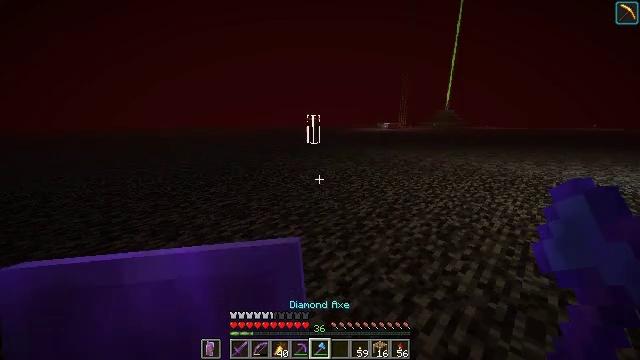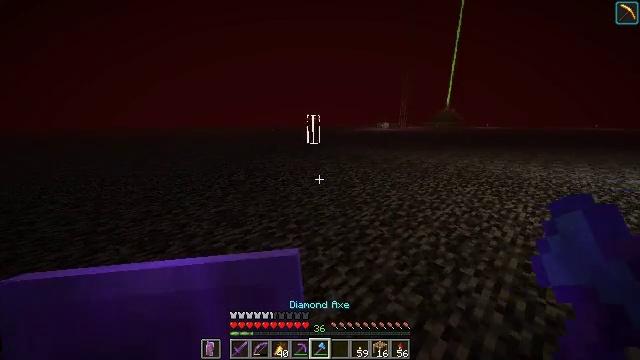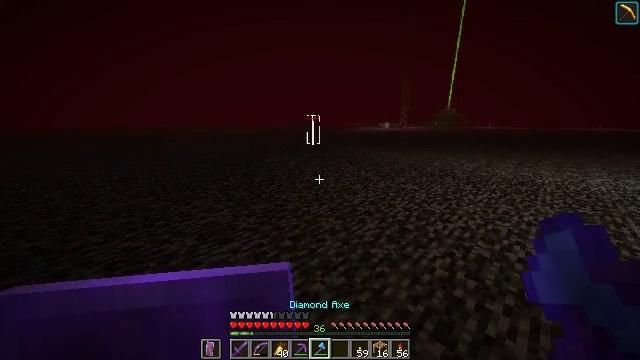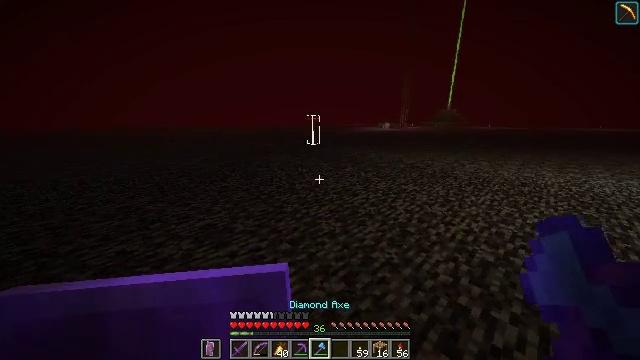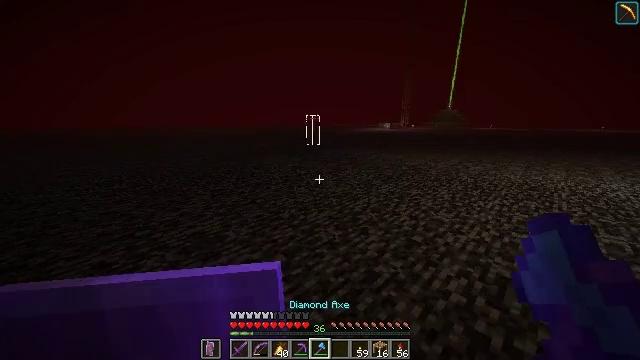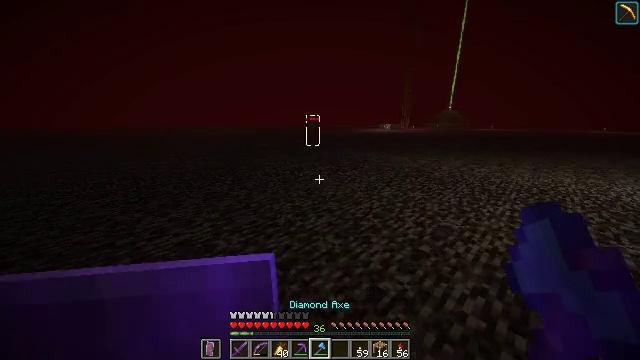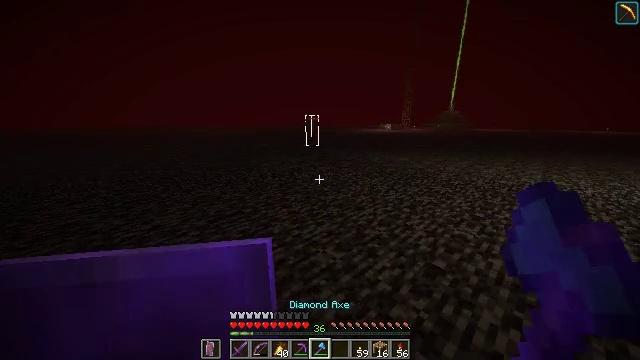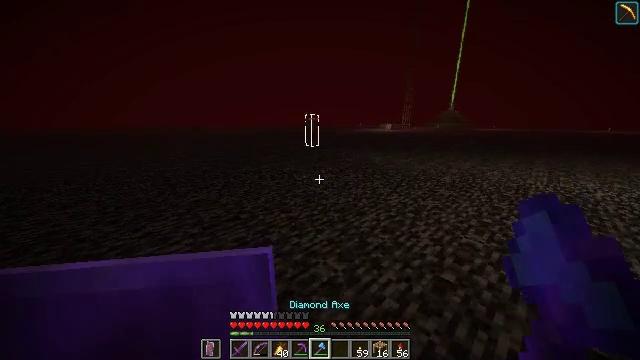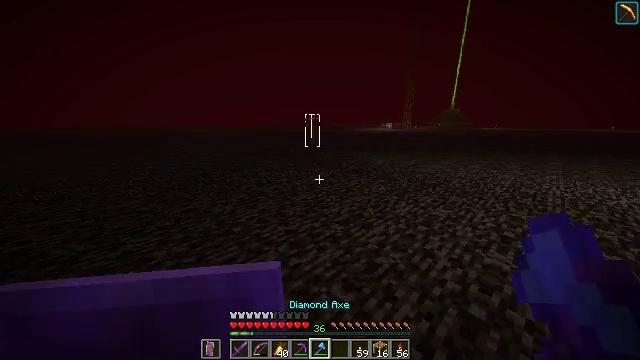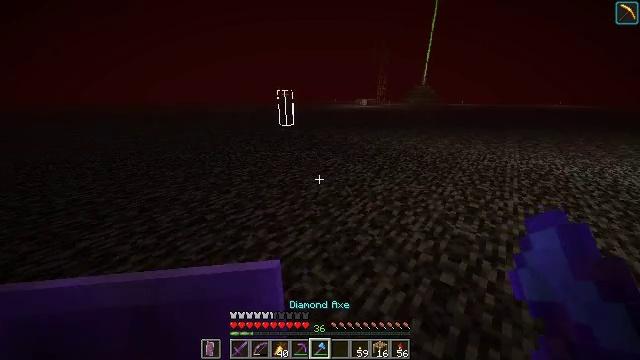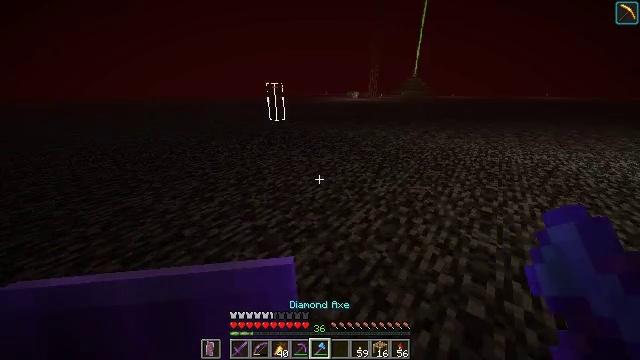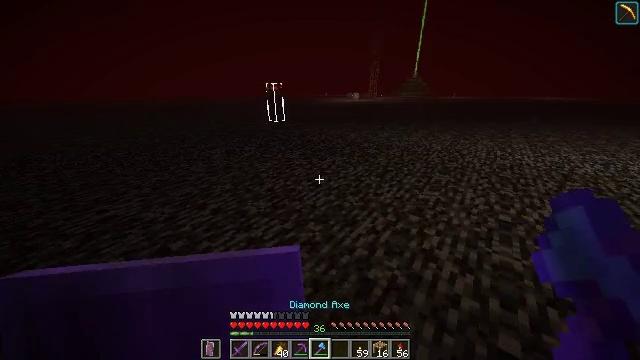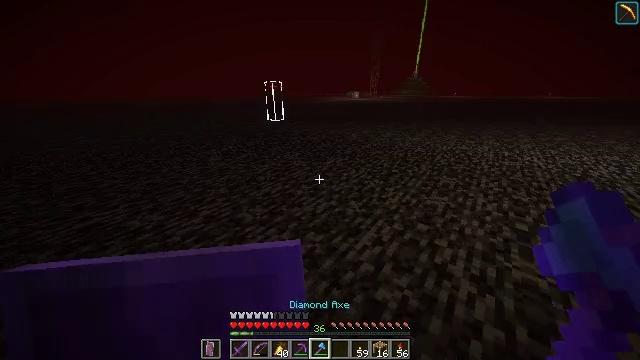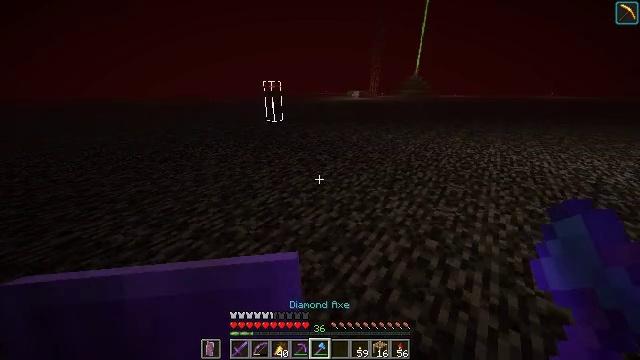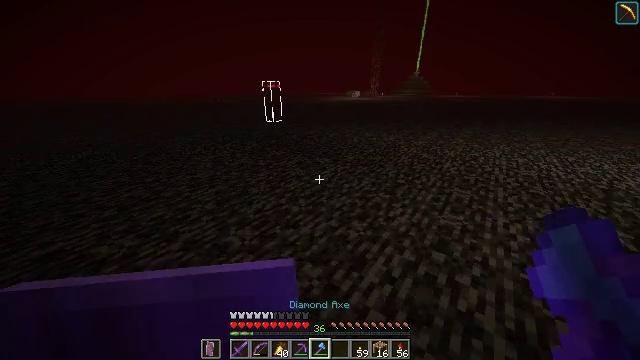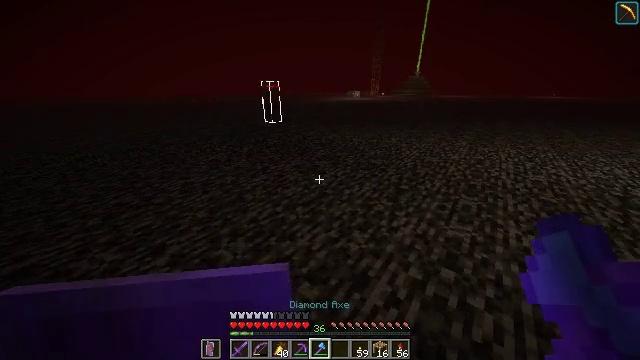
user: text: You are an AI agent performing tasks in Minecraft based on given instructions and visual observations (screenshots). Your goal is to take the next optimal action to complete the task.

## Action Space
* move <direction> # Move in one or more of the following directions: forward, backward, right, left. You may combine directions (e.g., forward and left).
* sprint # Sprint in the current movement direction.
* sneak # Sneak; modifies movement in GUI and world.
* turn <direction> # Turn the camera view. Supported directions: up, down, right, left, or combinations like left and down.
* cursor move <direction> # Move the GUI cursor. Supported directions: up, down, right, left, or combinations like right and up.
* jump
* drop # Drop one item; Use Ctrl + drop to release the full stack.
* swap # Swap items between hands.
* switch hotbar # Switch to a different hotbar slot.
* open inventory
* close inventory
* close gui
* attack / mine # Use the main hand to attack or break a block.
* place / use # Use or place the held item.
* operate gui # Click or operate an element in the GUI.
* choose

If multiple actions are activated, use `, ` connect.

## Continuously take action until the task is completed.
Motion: motion action
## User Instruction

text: Attack the ender chest to collect it.
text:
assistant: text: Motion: move forward, sprint
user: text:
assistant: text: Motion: move forward, sprint
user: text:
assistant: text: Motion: move forward, sprint
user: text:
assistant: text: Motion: move forward, sprint
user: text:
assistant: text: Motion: move forward, sprint
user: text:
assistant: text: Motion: move forward, sprint
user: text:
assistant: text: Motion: move forward, sprint
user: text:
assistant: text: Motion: move forward, sprint
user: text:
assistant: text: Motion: move forward, sprint, turn right and down
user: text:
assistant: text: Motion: move forward, sprint, turn right and down
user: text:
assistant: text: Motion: move forward, sprint
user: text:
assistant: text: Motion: move forward, sprint
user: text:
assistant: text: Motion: move forward, sprint
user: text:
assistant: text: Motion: move forward, sprint
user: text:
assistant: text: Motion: move forward, sprint
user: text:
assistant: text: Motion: move forward, sprint
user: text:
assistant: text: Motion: move forward, sprint
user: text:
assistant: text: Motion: move forward, sprint
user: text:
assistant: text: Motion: move forward, sprint
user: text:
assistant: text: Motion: move forward, sprint
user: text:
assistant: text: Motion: move forward, sprint
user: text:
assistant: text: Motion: move forward, sprint
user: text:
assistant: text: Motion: move forward, sprint
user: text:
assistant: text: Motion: move forward, sprint
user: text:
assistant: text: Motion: move forward, sprint
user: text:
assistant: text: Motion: move forward, sprint
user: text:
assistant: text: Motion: move forward, sprint
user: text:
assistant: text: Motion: move forward, sprint
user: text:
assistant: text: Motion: move forward, sprint
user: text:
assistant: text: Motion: move forward, sprint